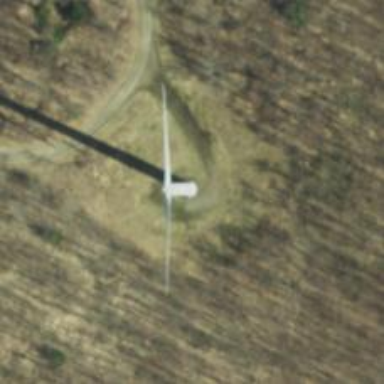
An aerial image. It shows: Wind generator powered by wind. The generator type is horizontal axis and it uses wind turbines.